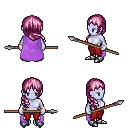
a pixel art fantasy rpg character, female body template, dark elf, purple skin, lavender cape, red pants, pink right-swept hairstyle, bracelets, metal boots, spear, four views (front, back, left, right), 2x2 character sprite sheet, small pixel art, hard edges, no anti-aliasing